Question: I'm building a math exercise app. I want to store questions that are separated into exercises and each exercise belongs to a different section. Also there are multiple sections for each grade (12 grades in total).
How do i track a user's answer (action)? For instance, when a user browses the app, decides to answer question 7 from exercise 'G1' in section 'G' of Grade 'Pre-K' and provides a correct answer i want to track that and in the future provide him with statistics about his performance.
Currently there isn't a connection between my User model to the questions and i wanted to hear from others as to what would be the most efficient way to tackle this (maybe the models right now are completely wrong)
This is the model diagram for now with has_many, belongs_to relationship (i'll add 'the_question':string and 'answer':string later on to the question model):

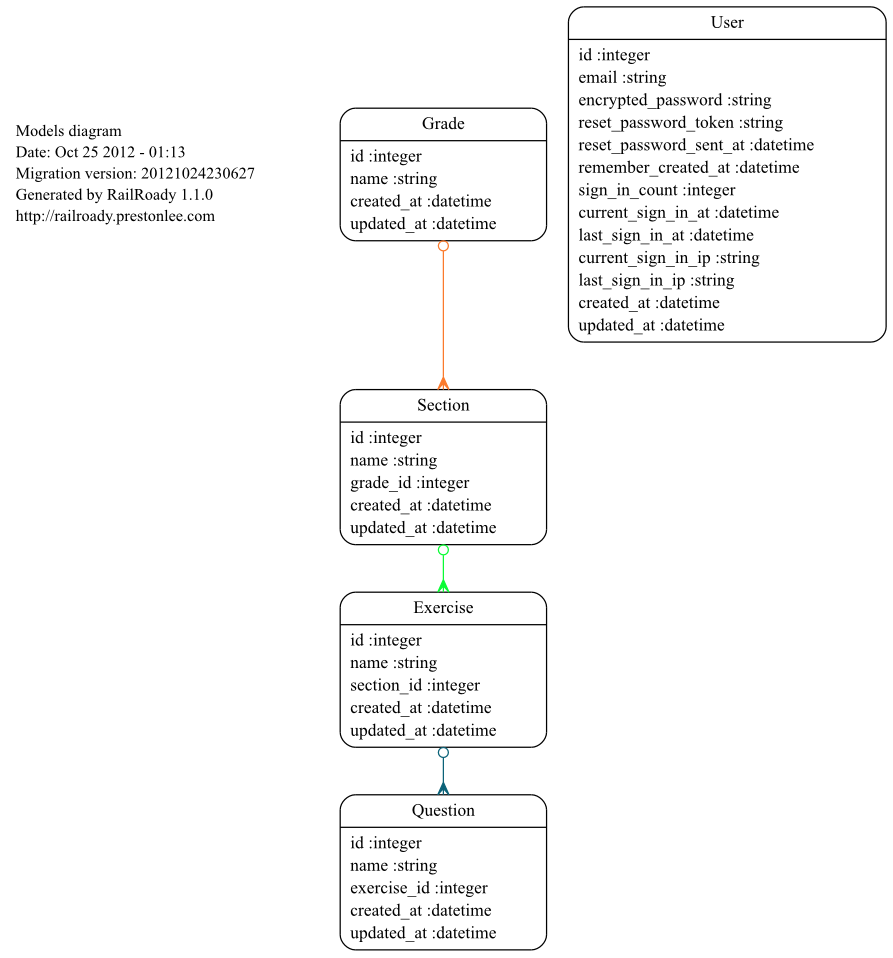
Answer: I think all that is missing is a 'Answer' model, that is connected to the User.
Optionally, you can define the relations on the "parents" of 'Question' too.
'''
class Grade < ActiveRecord::Base
has_many :users, :through => :sections # optional. i.e. 'users that have answers in this grade'
end
class Section < ActiveRecord::Base
has_many :users, :through => :exercises # optional
end
class Exercise < ActiveRecord::Base
has_many :users, :through => :questions # optional
end
class Question < ActiveRecord::Base
has_many :answers
has_many :users, :through => :answers # optional
end
class Answer < ActiveRecord::Base
belongs_to :question
belongs_to :user
end
class User < ActiveRecord::Base
has_many :answers
end
'''
Update: re-reading your description, I think 'CorrectAnswer' would be better suitable than 'Answer'.